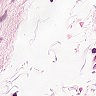
Metastatic tissue present: no